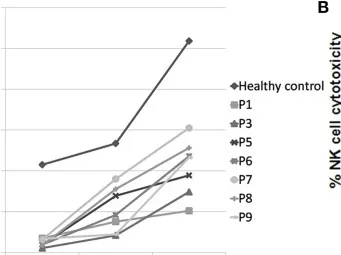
NK cell cytotoxicity in FA patients (A) Comparison of NK cell cytotoxicity in healthy control (median of all healthy controls processed) and FA patients at different E:T ratio (50:1, 100:1, and 200:1) FA patients had significantly low NK cell cytotoxicity compared to the healthy controls.
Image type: pathology (immunostaining)